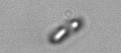
Label: Chaetoceros